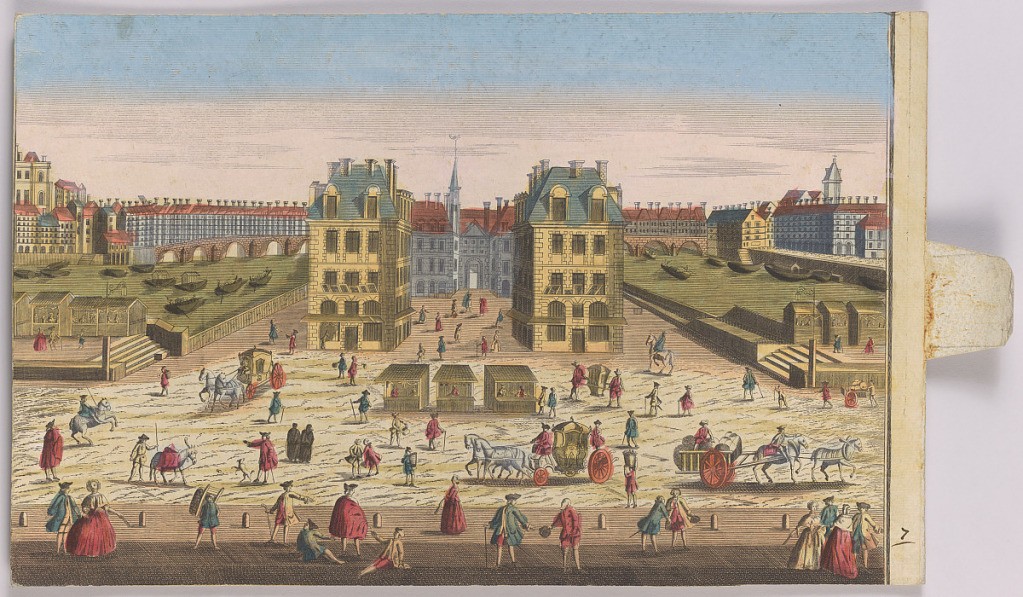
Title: Peep-Show Print
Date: mid-18th century
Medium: Engraving and brush and wash on paper
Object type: Print
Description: Peep-show print